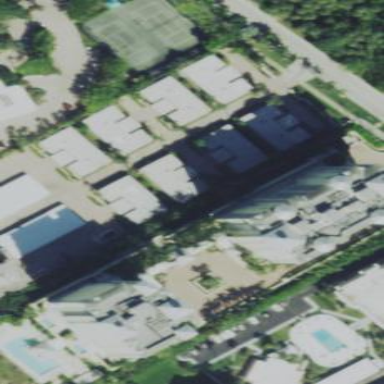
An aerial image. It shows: Condominium in residential area.